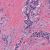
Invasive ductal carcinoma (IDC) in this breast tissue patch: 1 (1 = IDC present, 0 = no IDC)